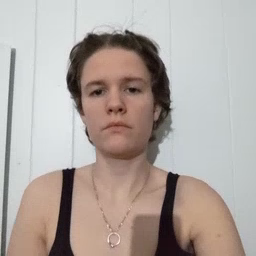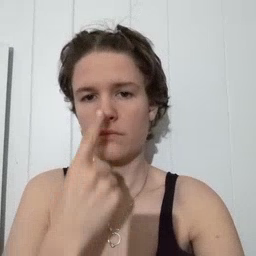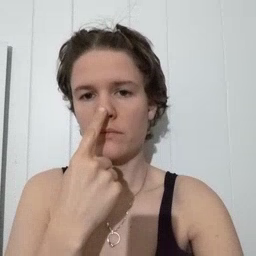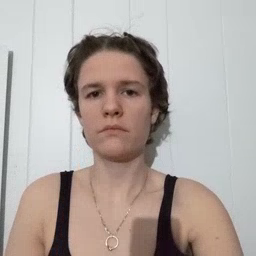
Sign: nose